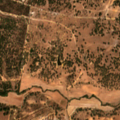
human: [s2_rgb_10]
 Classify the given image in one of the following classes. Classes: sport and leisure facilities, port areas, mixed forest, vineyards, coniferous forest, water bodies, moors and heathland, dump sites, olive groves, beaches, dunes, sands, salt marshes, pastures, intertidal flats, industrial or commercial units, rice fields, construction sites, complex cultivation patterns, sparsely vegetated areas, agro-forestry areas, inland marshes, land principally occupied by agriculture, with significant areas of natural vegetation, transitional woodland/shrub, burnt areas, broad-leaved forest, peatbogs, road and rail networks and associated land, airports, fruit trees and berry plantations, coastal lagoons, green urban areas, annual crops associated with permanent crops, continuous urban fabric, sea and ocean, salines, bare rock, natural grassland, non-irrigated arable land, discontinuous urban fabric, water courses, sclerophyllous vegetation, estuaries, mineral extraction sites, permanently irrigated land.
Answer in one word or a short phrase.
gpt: rice fields, agro-forestry areas, broad-leaved forest, transitional woodland/shrub